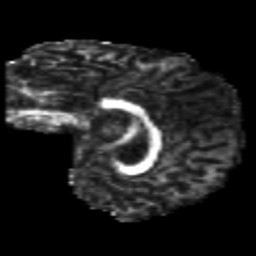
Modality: FA
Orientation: sagittal
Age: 22
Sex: female
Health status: healthy
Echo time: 0.074 s